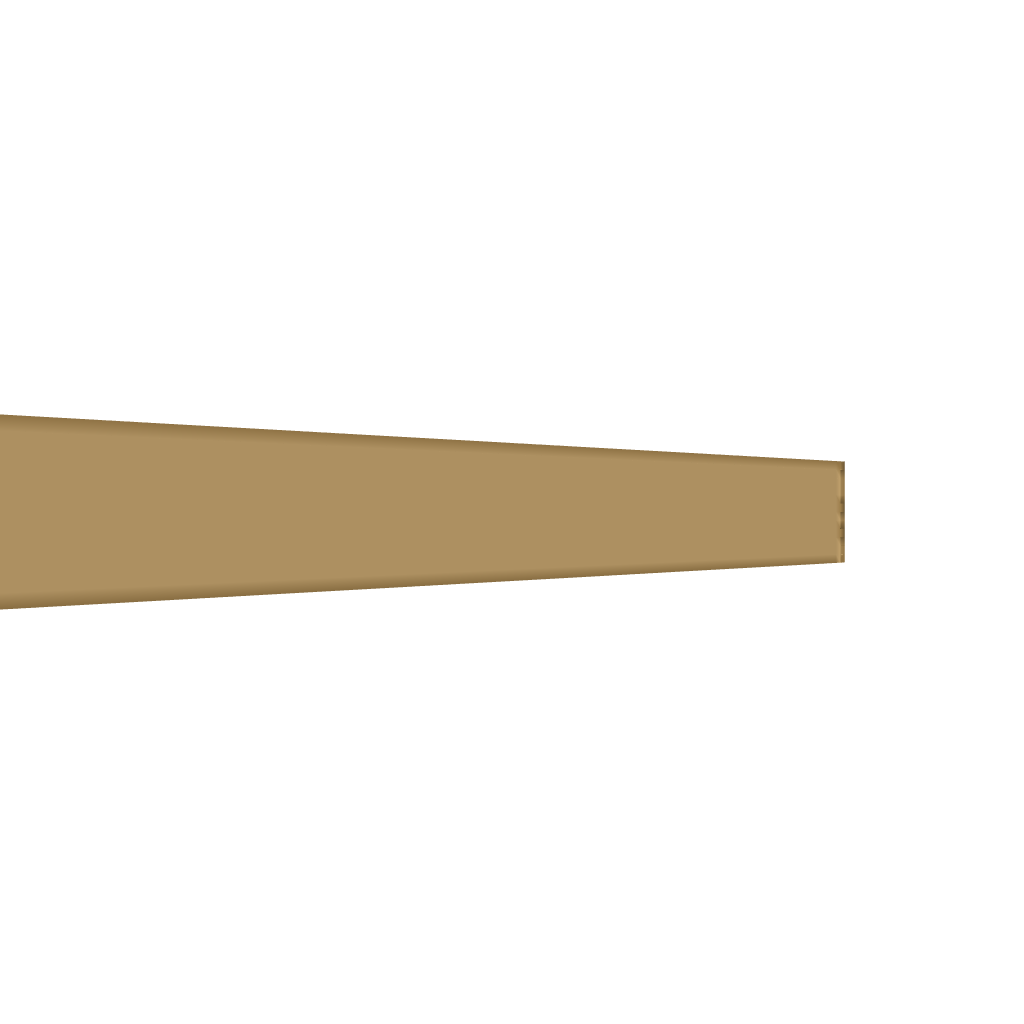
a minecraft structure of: Minecraft